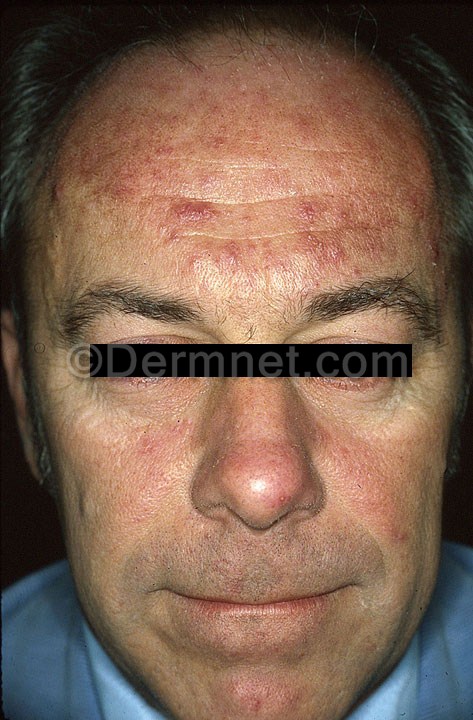
Disease: Acne and Rosacea Photos